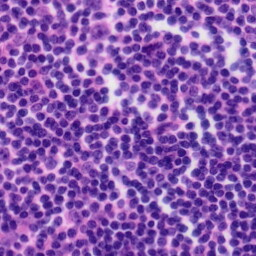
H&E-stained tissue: Tonsil